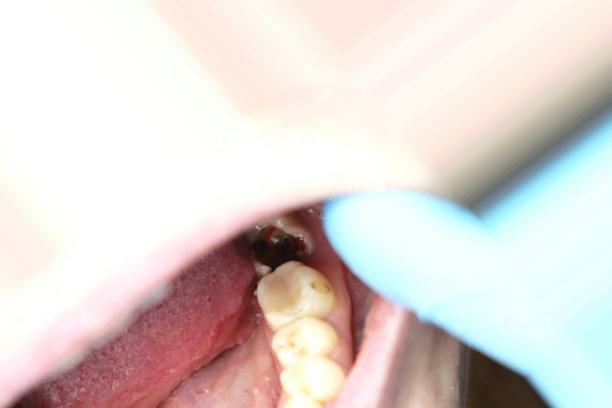
Condition: Caries